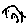
Label: house